Aerial crown-view tile of a tropical tree (Barro Colorado Island, Panama), acquired 20250715:
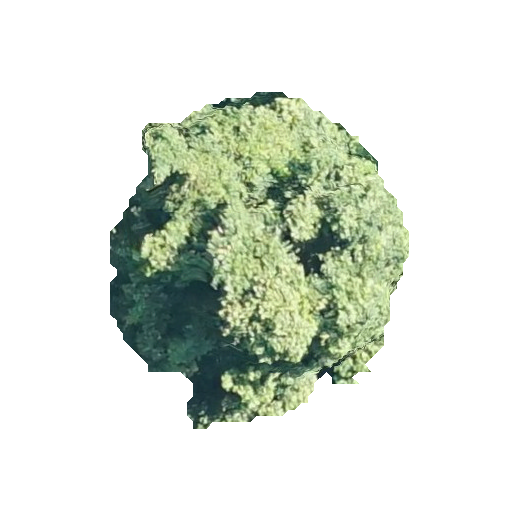
Species: Luehea seemannii
GBIF accepted scientific name: Luehea seemannii
Crown area: 107.778 m²